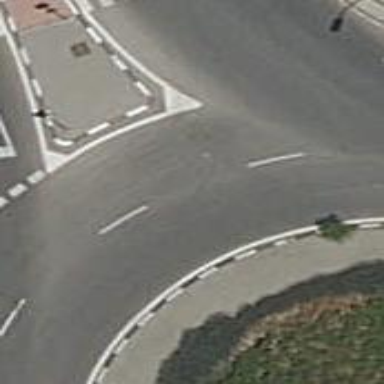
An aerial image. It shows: Roundabout at tertiary road junction.